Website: bh-photo
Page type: store-pickup
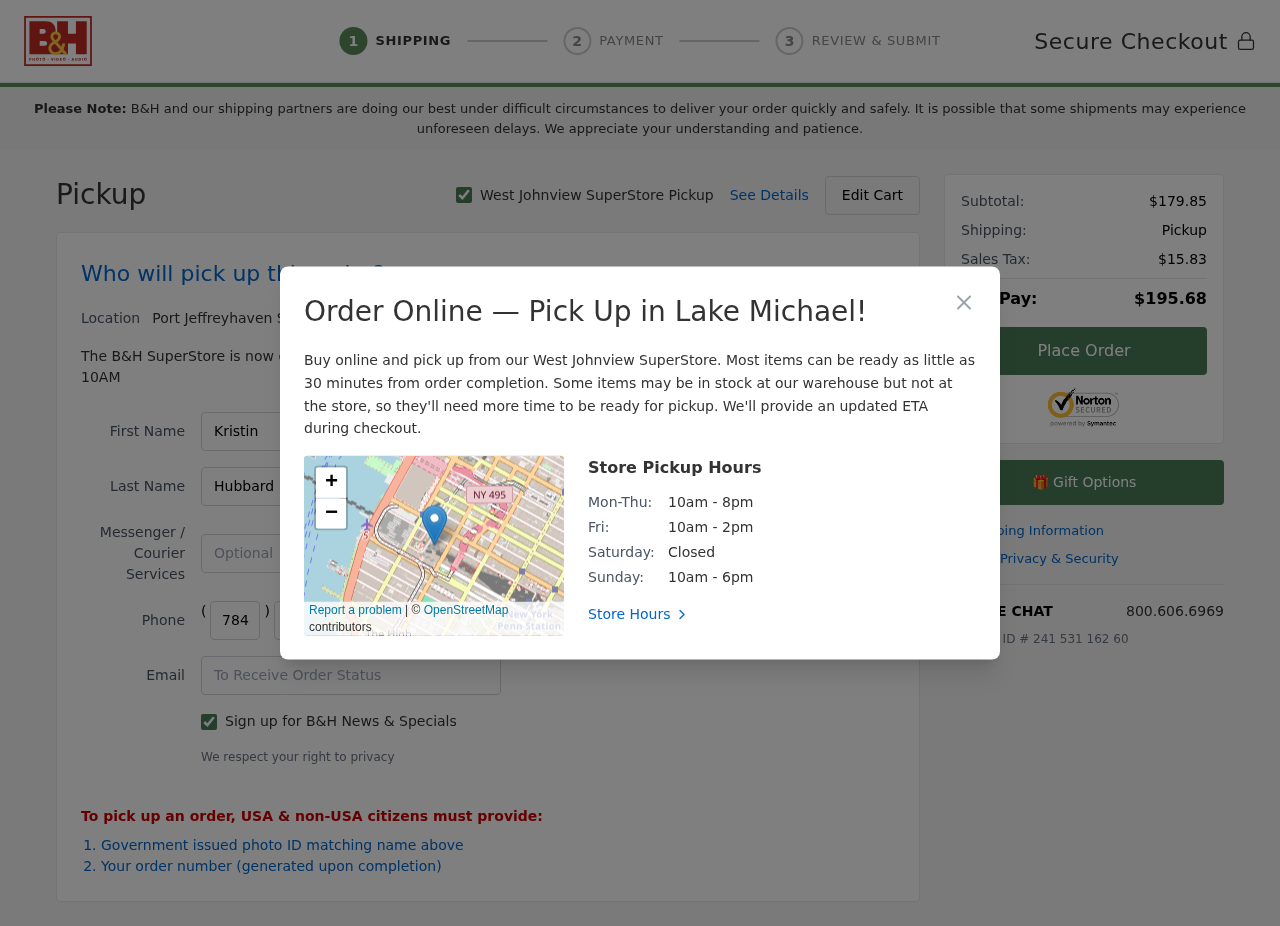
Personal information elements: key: PII_CITY
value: West Johnview
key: PII_CITY2
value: Port Jeffreyhaven
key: PII_CITY3
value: Lake Michael
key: PII_EMAIL
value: kristinhubbard@yahoo.com
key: PII_FIRSTNAME
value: Kristin
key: PII_LASTNAME
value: Hubbard
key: PII_PHONE_AREA
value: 784
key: PII_PHONE_PREFIX
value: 253
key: PII_PHONE_SUFFIX
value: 8350
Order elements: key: ORDER_SUBTOTAL
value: $179.85
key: ORDER_TAX
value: $15.83
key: ORDER_TOTAL
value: $195.68
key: ORDER_ID
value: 241 531 162 60